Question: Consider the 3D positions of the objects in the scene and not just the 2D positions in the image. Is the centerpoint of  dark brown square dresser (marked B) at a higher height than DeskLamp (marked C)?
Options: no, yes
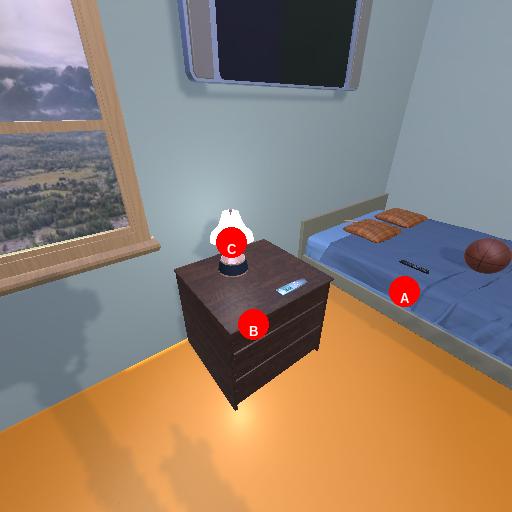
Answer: no